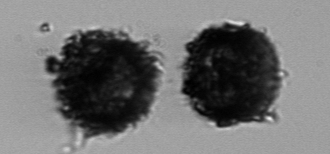
Label: Thalassiosira_TAG_external_detritus